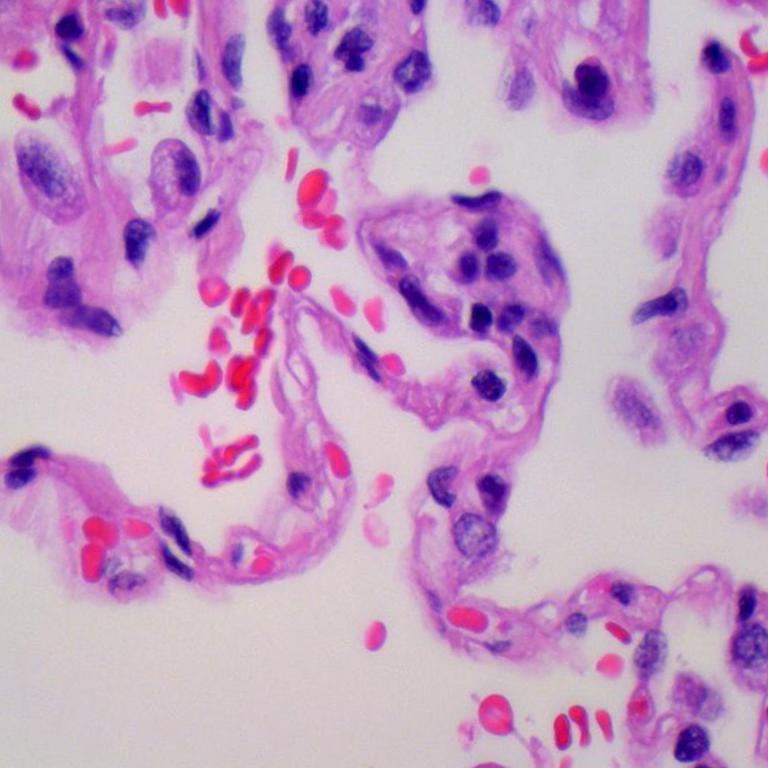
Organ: lung
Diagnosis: benign